Question: I have two entities related 'Orders' and 'Person' where one 'Person' can have many 'Orders'. These are the mapping for that entities:
'''
class Orders {
/**
* @ORM\ManyToOne(targetEntity="Person", inversedBy="orders")
* @ORM\JoinColumn(name="person_id", referencedColumnName="id")
* */
protected $person;
public function setPerson(Person $person)
{
$this->person = $person;
return $this;
}
public function getPerson()
{
$this->person;
}
}
class Person {
/**
* @ORM\Column(name="person_type", type="boolean", nullable=false)
*/
protected $person_type = 1;
/**
* @ORM\OneToMany(targetEntity="NaturalPerson", mappedBy="person")
* */
private $naturals;
/**
* @ORM\OneToMany(targetEntity="LegalPerson", mappedBy="person")
* */
private $legals;
/**
* @ORM\OneToMany(targetEntity="Orders", mappedBy="person")
* */
private $orders;
public function __construct()
{
$this->naturals = new ArrayCollection();
$this->legals = new ArrayCollection();
$this->orders = new ArrayCollection();
}
public function setPersonType($person_type)
{
$this->person_type = $person_type;
return $this;
}
public function getPersonType()
{
return $this->person_type;
}
public function getNaturals()
{
return $this->naturals;
}
public function getLegals()
{
return $this->legals;
}
public function getOrders()
{
return $this->orders;
}
}
'''
In my controller I'm trying to get from 'Orders' the related record for 'Person' but I'm getting NULL as the JSON shows:
'''
{
"data":[
[
"sdasdasd",
null
],
[
"werwerwer",
null
],
[
"sdfsdfsf435435",
null
]
]
}
'''
This is how I'm getting the data in controller:
'''
public function getOrdersAction()
{
$response = array();
$em = $this->getDoctrine()->getManager();
$entities = $em->getRepository("FrontendBundle:Orders")->findAll();
$orders = array();
foreach ($entities as $entity)
{
$order = array();
$order[] = $entity->getNickname();
$order[] = $entity->getPerson();
$orders[] = $order;
}
$response['data'] = $orders;
return new JsonResponse($response);
}
'''
I test values on DB tables by running this query:
'''
SELECT ord.nickname, ord.person_id, pn.id, pn.description FROM orders ord left join person pn on pn.id = ord.person_id
'''
And this is the result:

So records are related, then what I'm doing wrong?
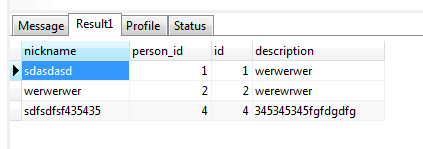
Answer: Emmm... You just miss "return".
'''
public function getPerson()
{
return $this->person;
}
'''